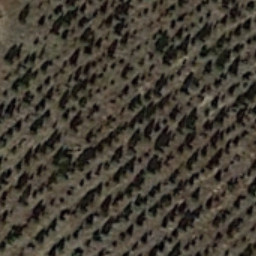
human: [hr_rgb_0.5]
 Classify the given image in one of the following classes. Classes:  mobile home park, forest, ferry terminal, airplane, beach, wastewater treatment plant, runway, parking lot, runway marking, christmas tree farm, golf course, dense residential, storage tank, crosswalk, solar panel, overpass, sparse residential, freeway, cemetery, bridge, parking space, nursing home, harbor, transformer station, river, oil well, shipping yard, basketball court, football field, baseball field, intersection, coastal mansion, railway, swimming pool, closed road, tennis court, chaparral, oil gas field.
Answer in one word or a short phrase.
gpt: christmas tree farm